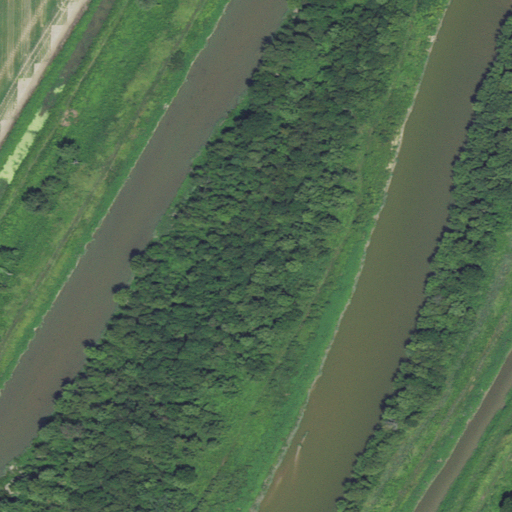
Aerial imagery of plain(s) in Missouri named Grey Horse Lake (historical) containing open water, woody wetlands, deciduous forest, cultivated crops, pasture, herbaceous wetlands, and mixed forest